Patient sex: M
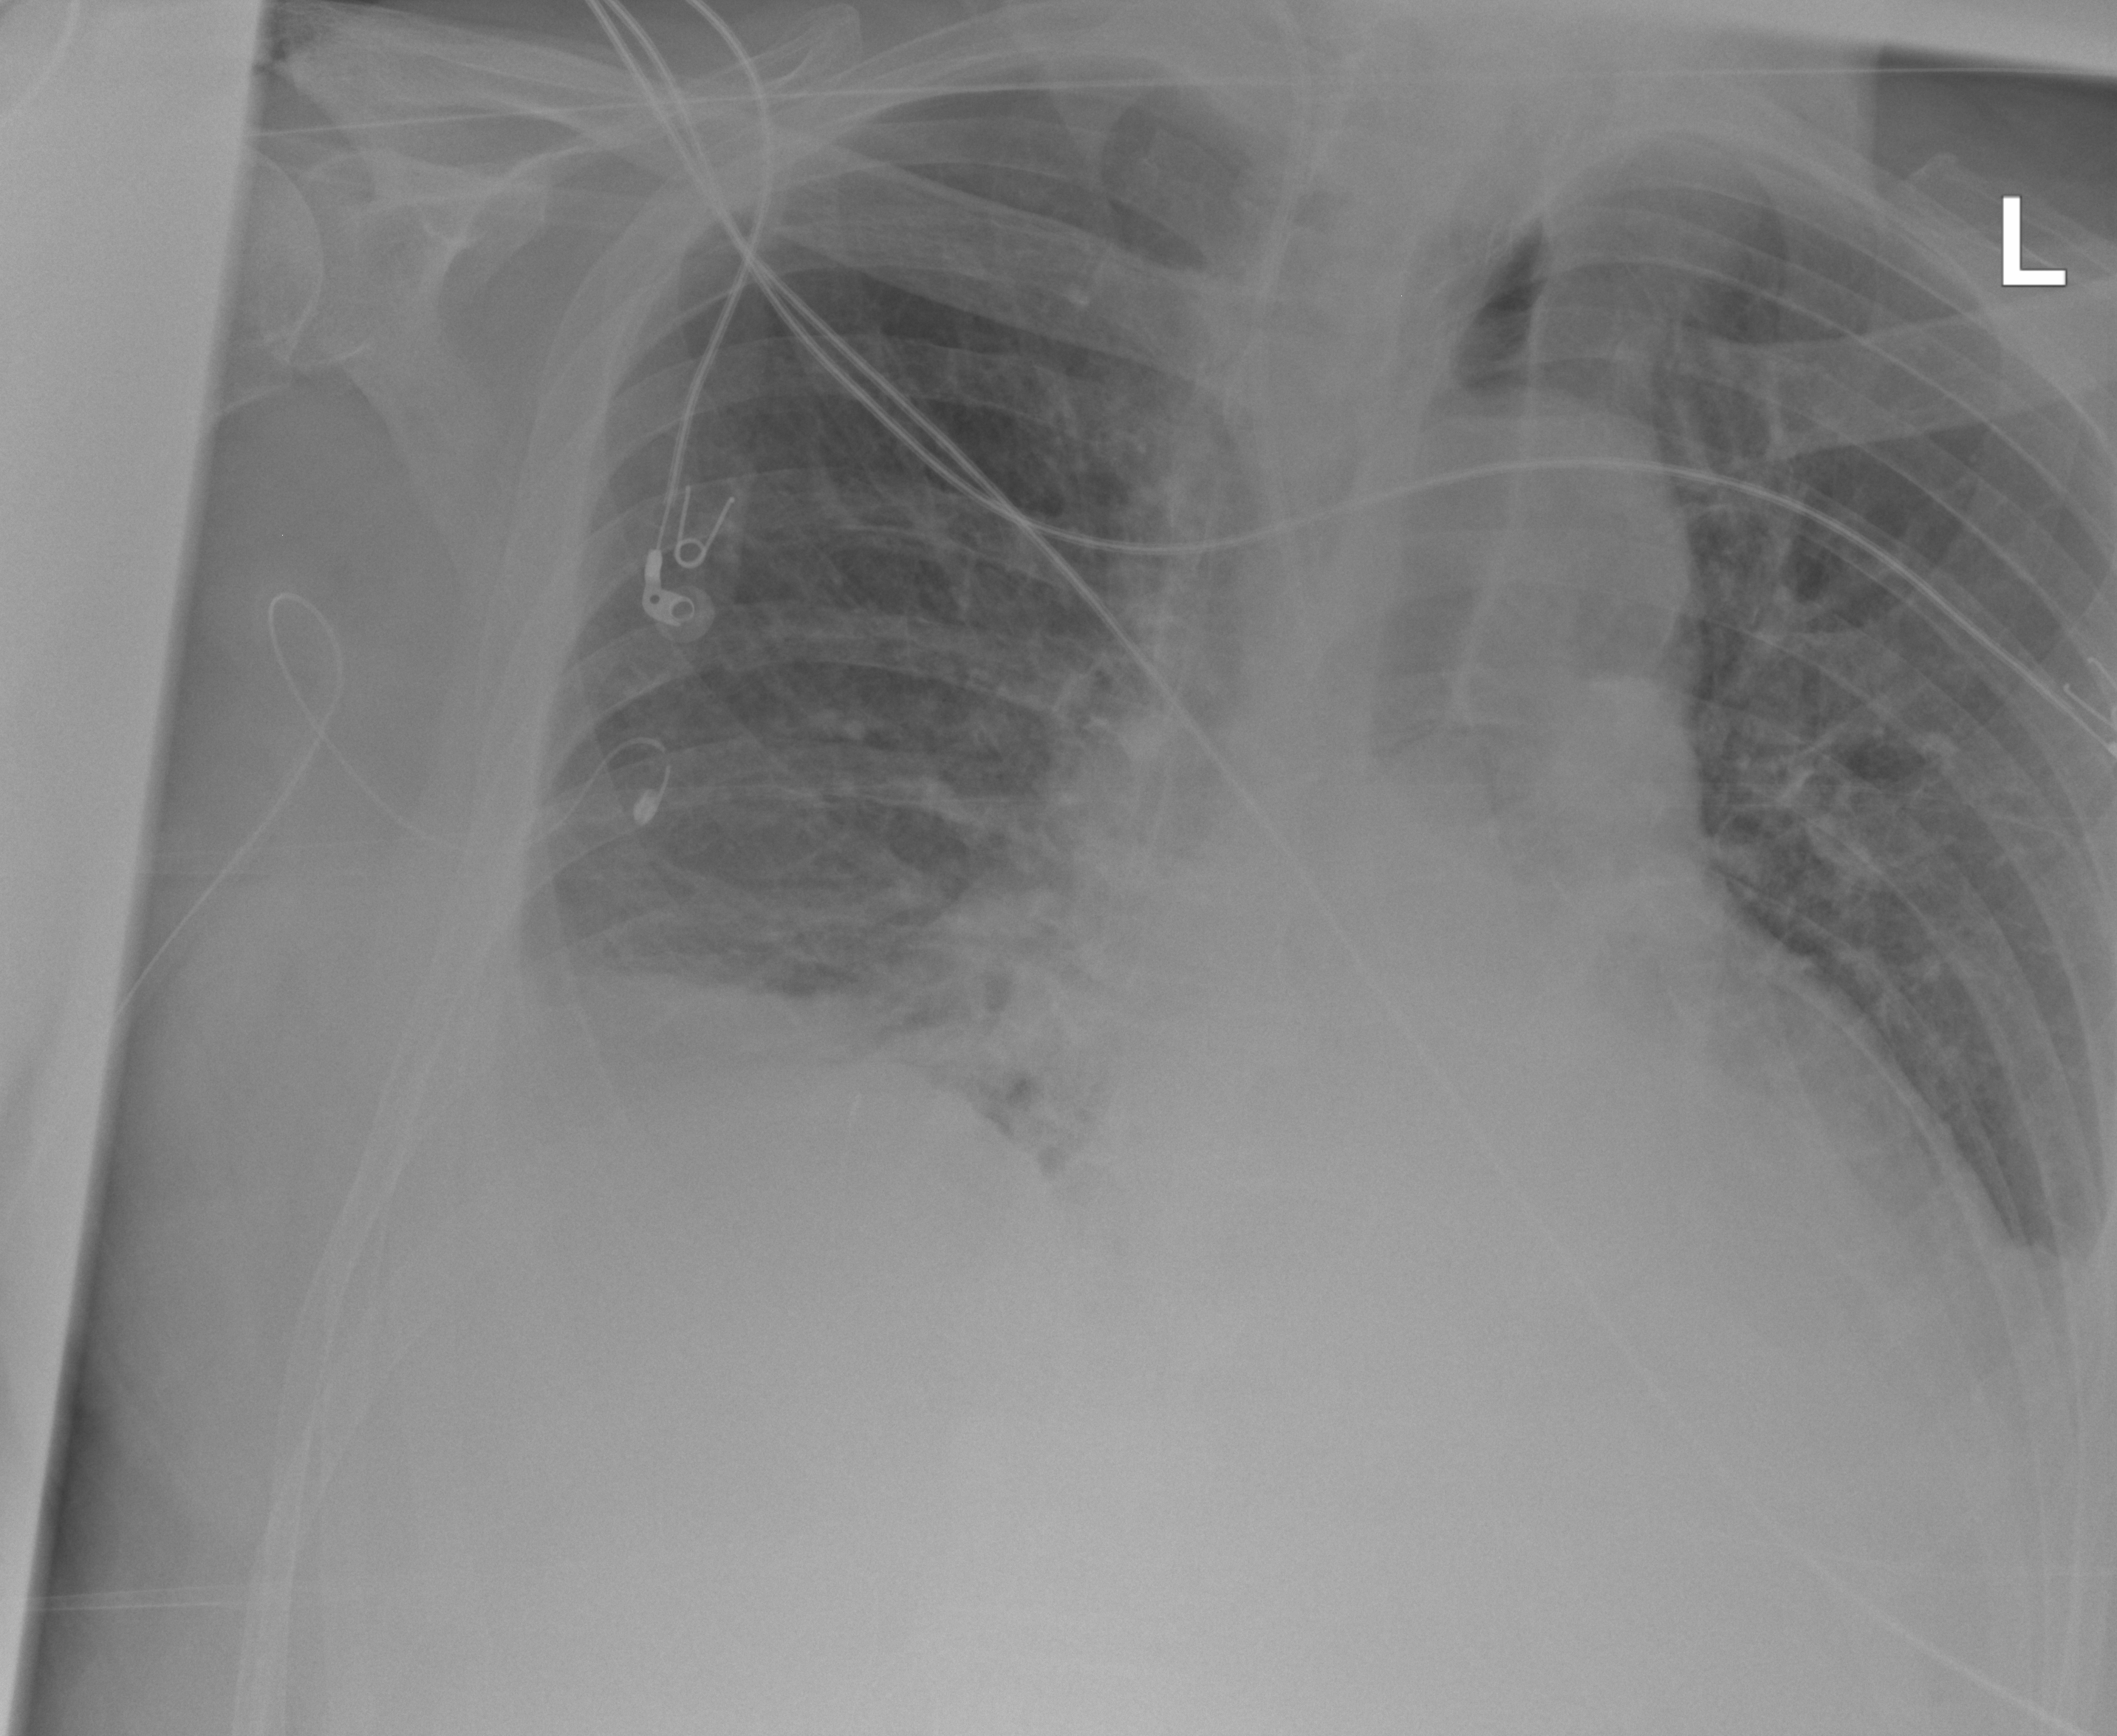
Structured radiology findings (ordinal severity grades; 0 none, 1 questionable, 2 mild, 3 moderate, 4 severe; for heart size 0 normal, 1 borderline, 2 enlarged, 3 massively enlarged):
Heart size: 2
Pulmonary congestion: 2
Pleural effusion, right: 2
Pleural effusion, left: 2
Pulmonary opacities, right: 2
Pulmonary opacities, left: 2
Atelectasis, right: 2
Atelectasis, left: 2